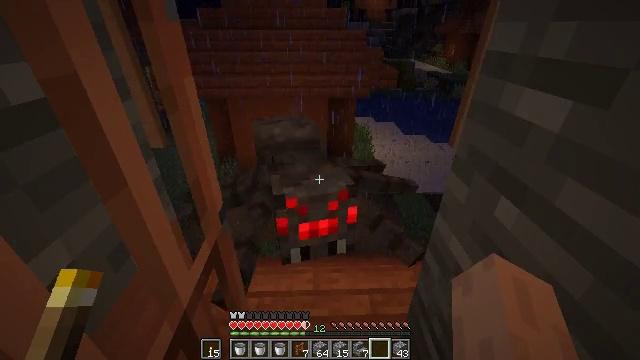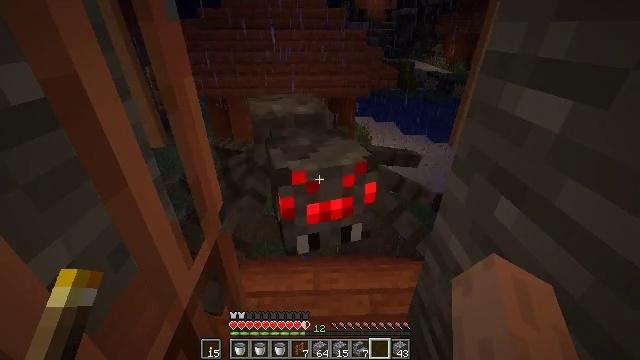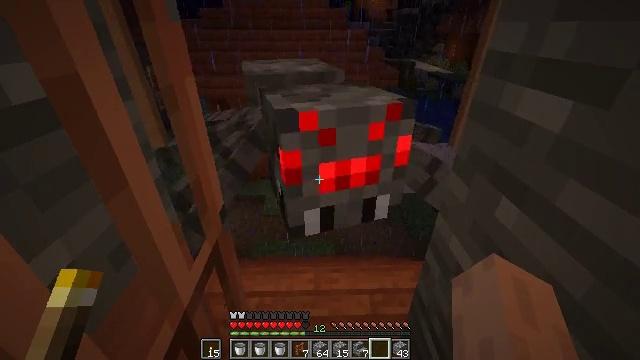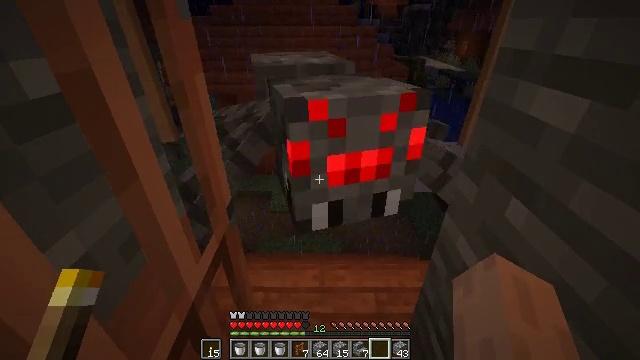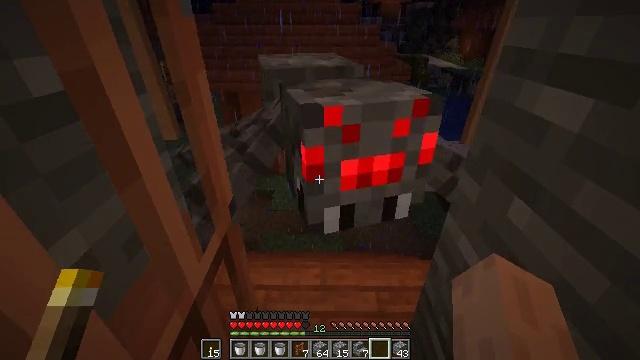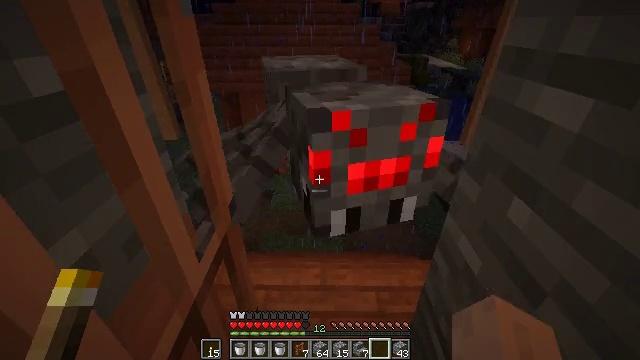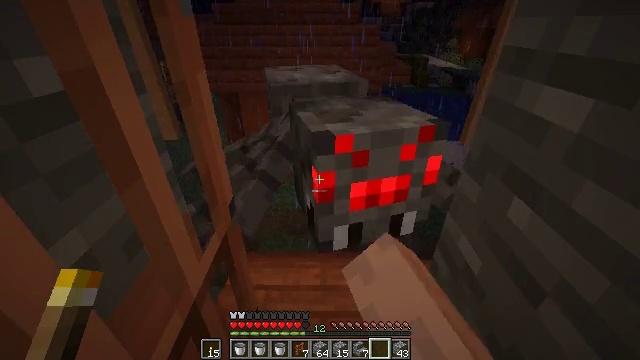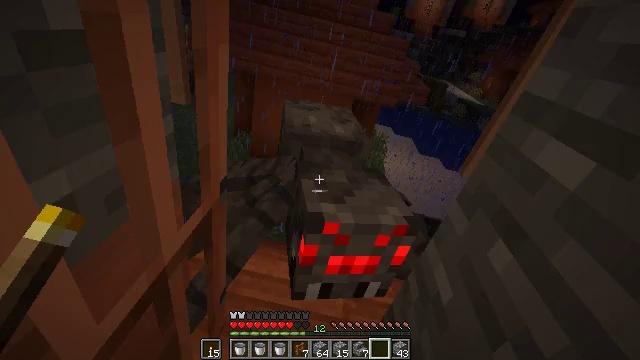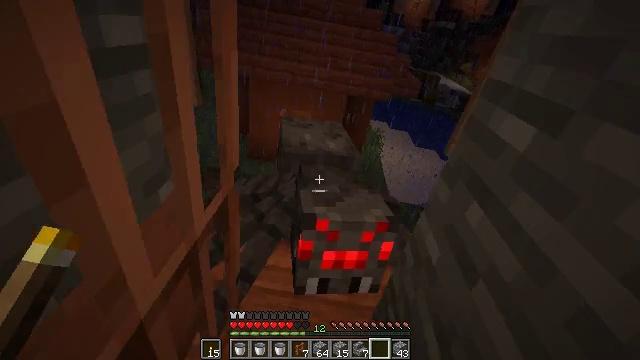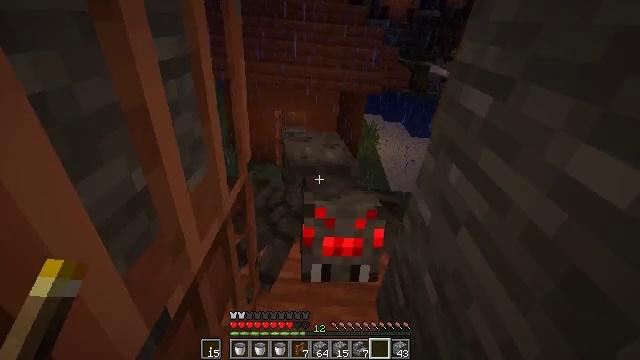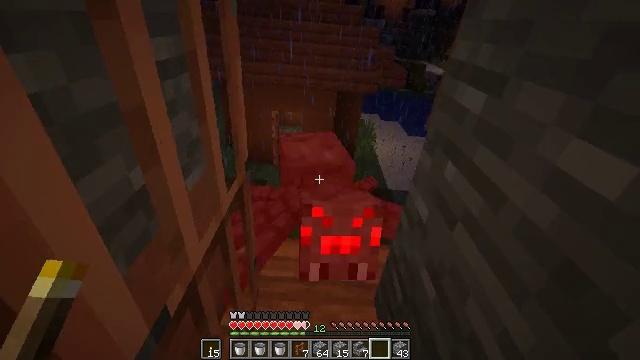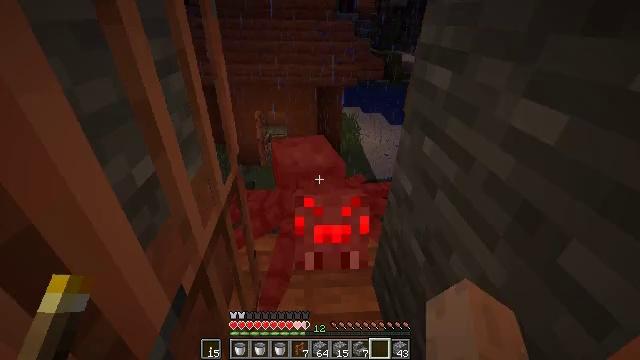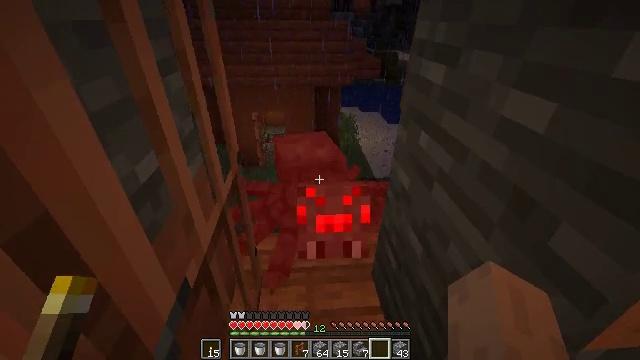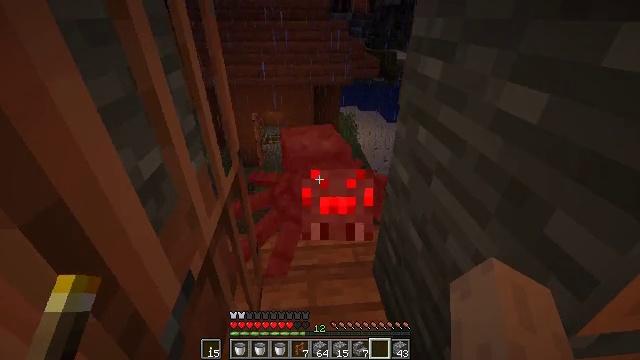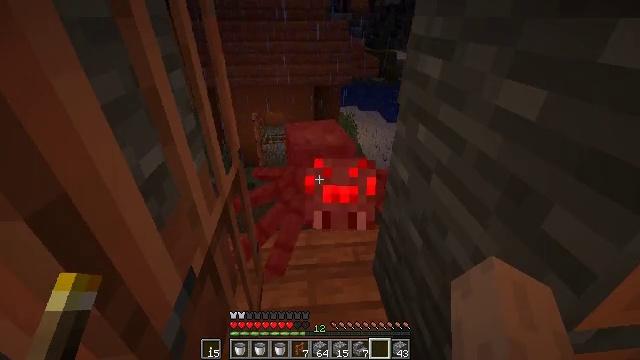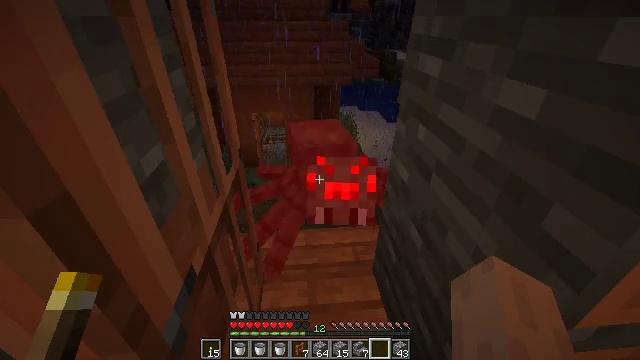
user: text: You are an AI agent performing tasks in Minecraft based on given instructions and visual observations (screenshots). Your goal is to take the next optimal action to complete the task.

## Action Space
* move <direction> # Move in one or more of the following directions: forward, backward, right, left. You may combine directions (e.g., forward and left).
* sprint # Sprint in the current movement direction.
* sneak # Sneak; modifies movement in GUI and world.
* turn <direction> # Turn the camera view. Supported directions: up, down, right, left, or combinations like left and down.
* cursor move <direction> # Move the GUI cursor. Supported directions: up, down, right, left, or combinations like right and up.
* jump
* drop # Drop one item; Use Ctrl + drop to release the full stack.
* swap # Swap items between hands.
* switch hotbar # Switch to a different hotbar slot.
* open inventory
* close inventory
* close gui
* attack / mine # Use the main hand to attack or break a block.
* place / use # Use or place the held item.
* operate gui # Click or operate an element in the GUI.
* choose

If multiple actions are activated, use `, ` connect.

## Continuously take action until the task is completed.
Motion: motion action
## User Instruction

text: Kill the spider.
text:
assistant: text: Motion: no_op
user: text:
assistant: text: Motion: no_op
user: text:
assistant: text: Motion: turn left
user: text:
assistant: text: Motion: no_op
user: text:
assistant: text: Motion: attack / mine
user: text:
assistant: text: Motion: attack / mine
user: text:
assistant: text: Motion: turn right, attack / mine
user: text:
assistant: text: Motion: attack / mine
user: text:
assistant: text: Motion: attack / mine
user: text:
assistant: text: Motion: attack / mine
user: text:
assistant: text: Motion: turn right, attack / mine
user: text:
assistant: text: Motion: attack / mine
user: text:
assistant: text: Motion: attack / mine
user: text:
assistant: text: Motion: attack / mine
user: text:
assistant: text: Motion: attack / mine
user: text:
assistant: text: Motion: no_op
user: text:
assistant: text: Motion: no_op
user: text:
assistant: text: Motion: no_op
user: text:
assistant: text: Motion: no_op
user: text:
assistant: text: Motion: no_op
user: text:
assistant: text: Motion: no_op
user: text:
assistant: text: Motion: no_op
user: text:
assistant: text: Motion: no_op
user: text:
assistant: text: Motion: no_op
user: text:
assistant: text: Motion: no_op
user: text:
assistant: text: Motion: turn right
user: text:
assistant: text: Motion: attack / mine
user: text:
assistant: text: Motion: attack / mine
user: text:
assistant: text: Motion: attack / mine
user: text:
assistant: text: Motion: no_op